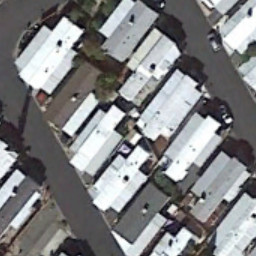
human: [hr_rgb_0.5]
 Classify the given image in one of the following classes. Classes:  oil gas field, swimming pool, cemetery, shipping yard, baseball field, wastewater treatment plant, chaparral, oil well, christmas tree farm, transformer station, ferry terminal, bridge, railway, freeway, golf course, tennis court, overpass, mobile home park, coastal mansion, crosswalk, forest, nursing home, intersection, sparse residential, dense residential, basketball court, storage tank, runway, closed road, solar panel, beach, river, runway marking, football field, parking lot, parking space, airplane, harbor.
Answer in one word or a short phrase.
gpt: mobile home park